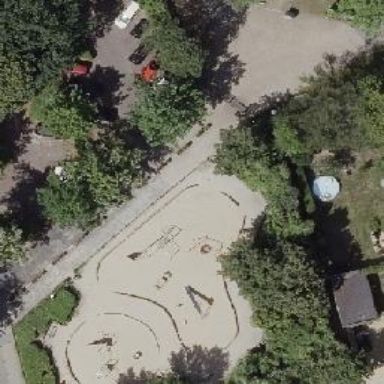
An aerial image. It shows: Playground featuring climbing frame.